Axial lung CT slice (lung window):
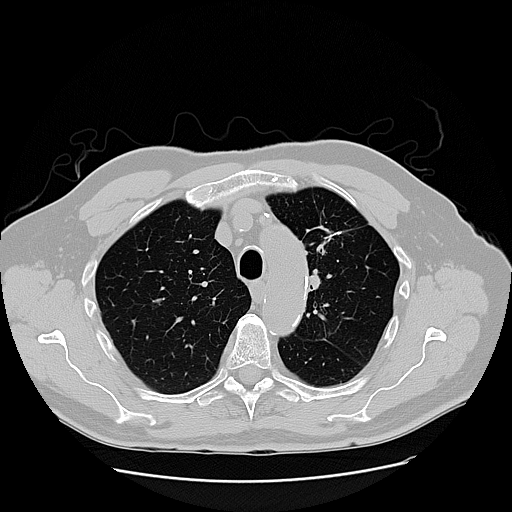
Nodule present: no